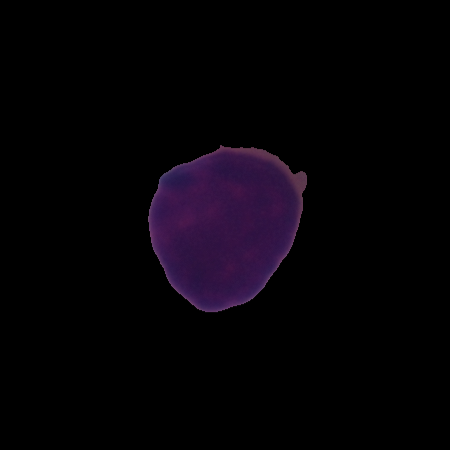
Label: healthy